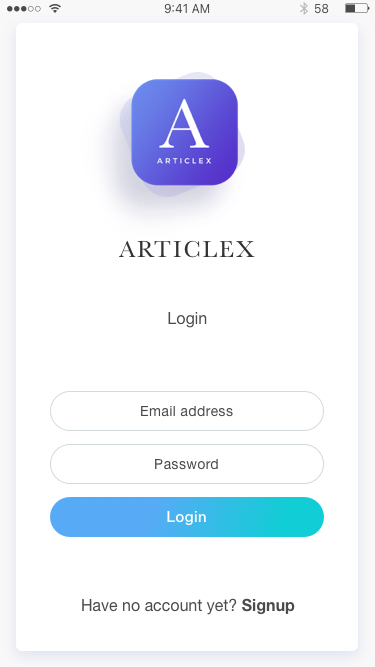
Text in this UI design:
Have no account yet? Signup
ARTICLEX
Login
Email address
Password
Login